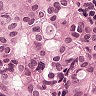
Metastatic tissue present: yes